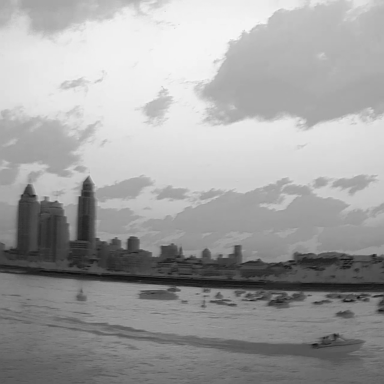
There are two canoes in the infrared image.